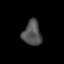
Tissue: lung
Cell type: Epithelial cells
Senescence score: 0.2047
Nuclear area (px): 444
Mean DAPI intensity: 82.459